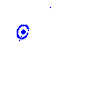
Particle: electron